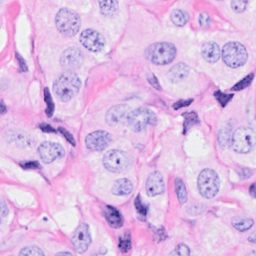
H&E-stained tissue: Breast